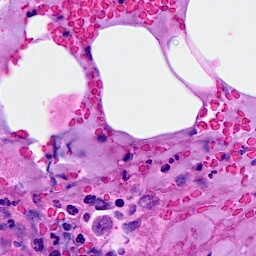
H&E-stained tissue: Breast